Question: Ive tried to google my way to the answere to the question, but none seems to give the answer to what im trying to do.
My goal is to add legends right besides the observations within the plot to show the name of the observation. Name of observations are located in the first column of my data frame.
'''
ggplot(data = coef.vec)+aes(x = coef.x, y = variable.mean) +
geom_point()
'''

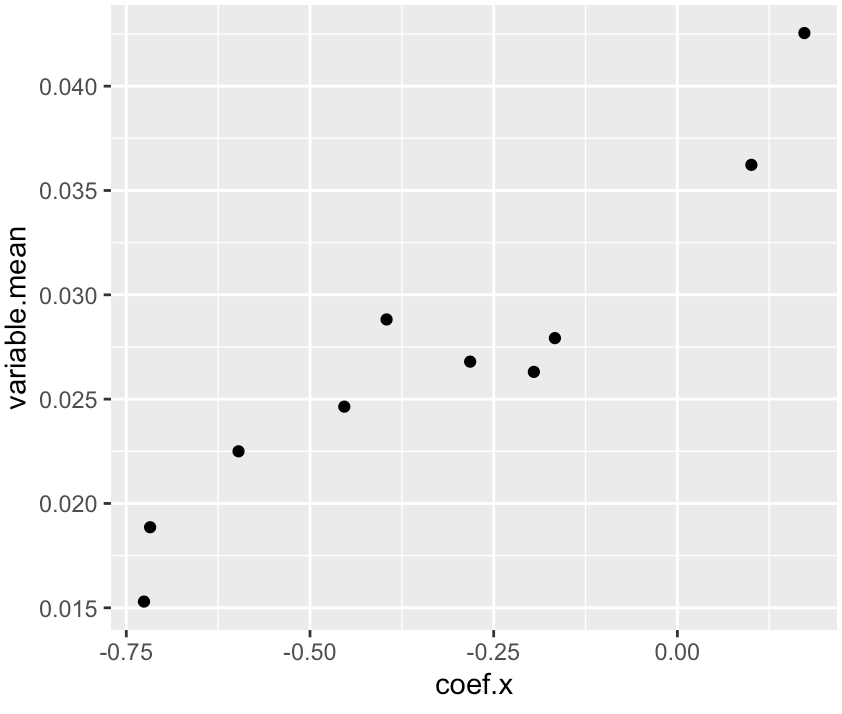
Answer: You can use labels with 'geom_text()' in next style. I have used simulated data:
'''
library(tidyverse)
#Code
data <- data.frame(group=paste0('Obs',1:10),
coef.x=rnorm(10,0,1),
variable.mean=runif(10,0.015,0.05),stringsAsFactors = F)
#Plot
ggplot(data,aes(x=coef.x,y=variable.mean))+
geom_point()+
geom_text(aes(label=group),hjust=-0.15)
'''
Output:
<URL>